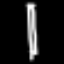
Label: pencil